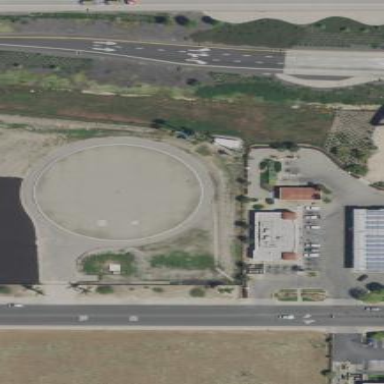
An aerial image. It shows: Building with man-made water storage tank.